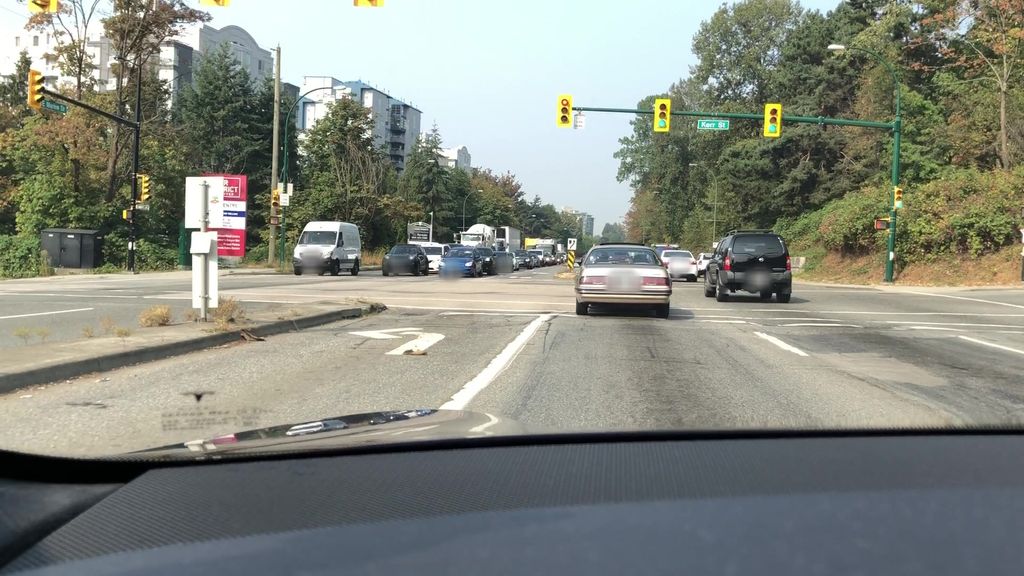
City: vancouver